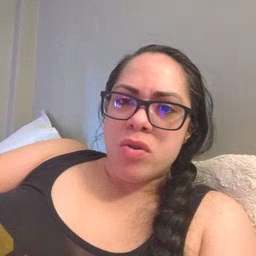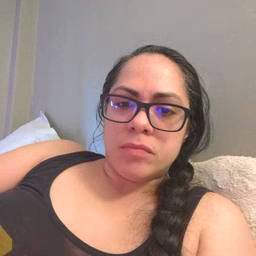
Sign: callonphone